Question: What is the reading of the measurement in the image?
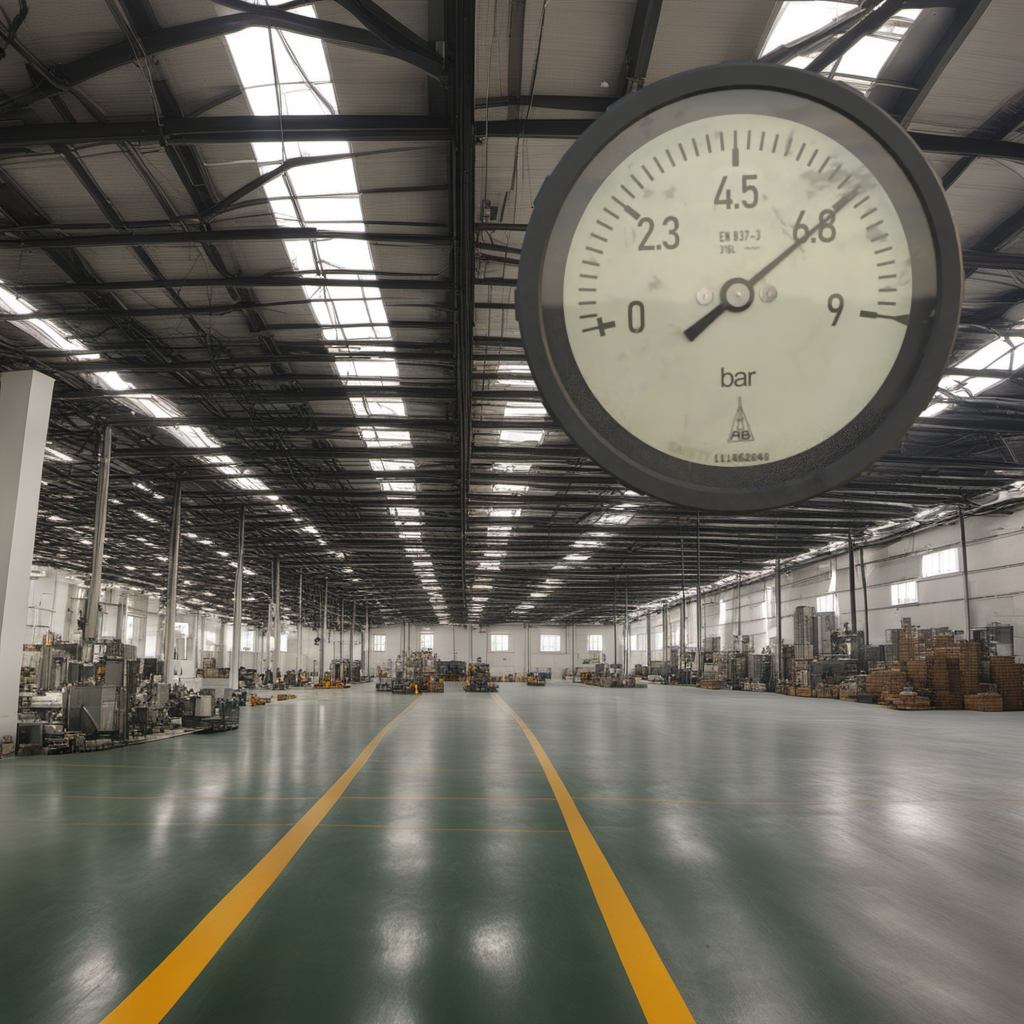
Answer: The result is 6.75
Question: What is the reading range of the measurement in the image?
Answer: The range is from 0 to 9
Question: What is the minimum and maximum value of the measurement shown in the image?
Answer: The minimum value is 0 and the maximum value is 9